Breast ultrasound image
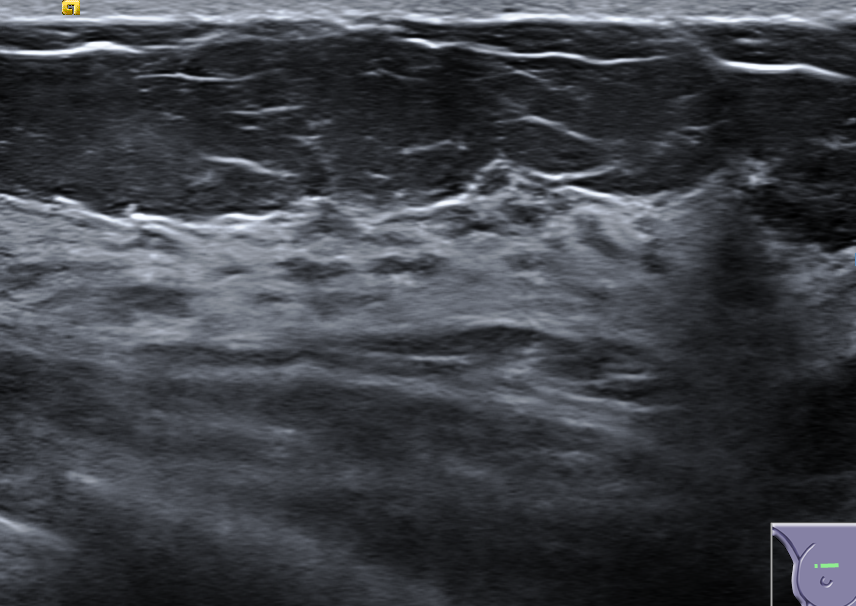
Diagnosis: normal